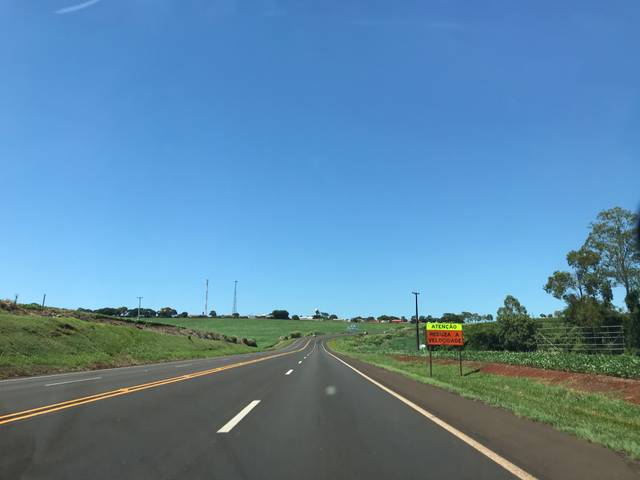
Region: Brazil
Coordinates: -23.475, -51.582